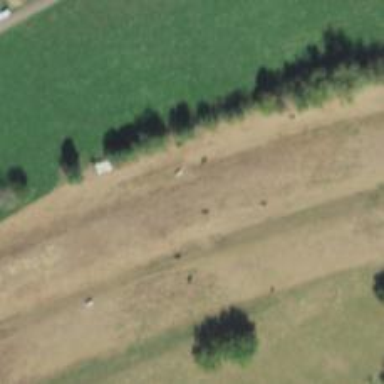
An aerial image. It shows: Track with grade 5 tracktype.